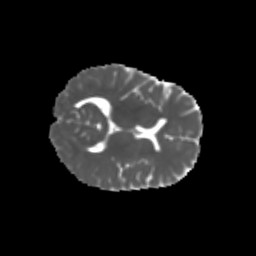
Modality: MD
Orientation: axial
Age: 7
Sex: female
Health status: healthy